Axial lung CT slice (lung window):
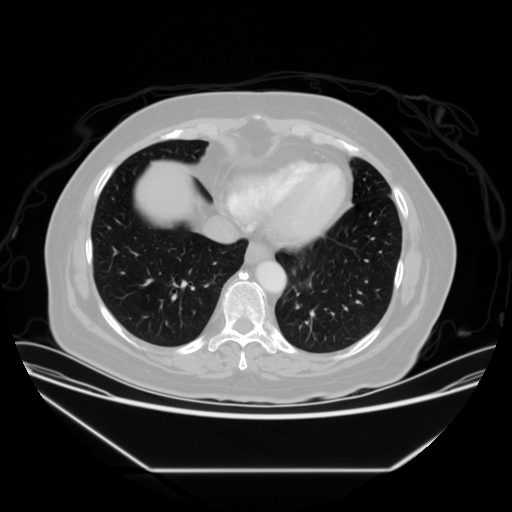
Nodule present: no